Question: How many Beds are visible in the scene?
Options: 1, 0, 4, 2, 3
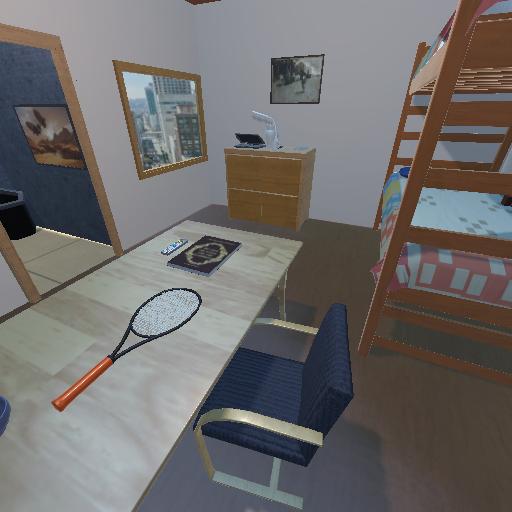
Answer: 1